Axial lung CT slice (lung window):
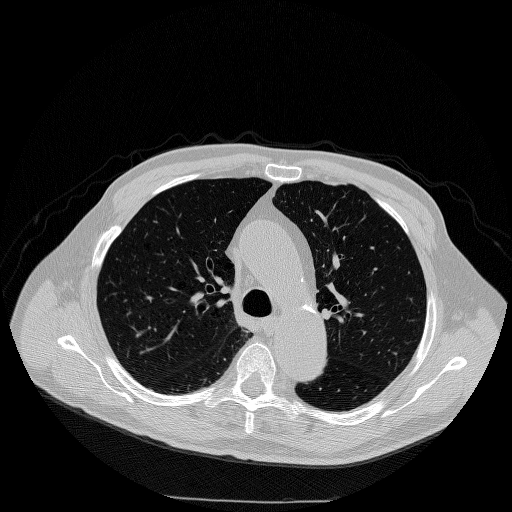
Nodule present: no